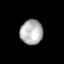
Tissue: lung
Cell type: Myeloid cells
Senescence score: 0.5516
Nuclear area (px): 551
Mean DAPI intensity: 177.69